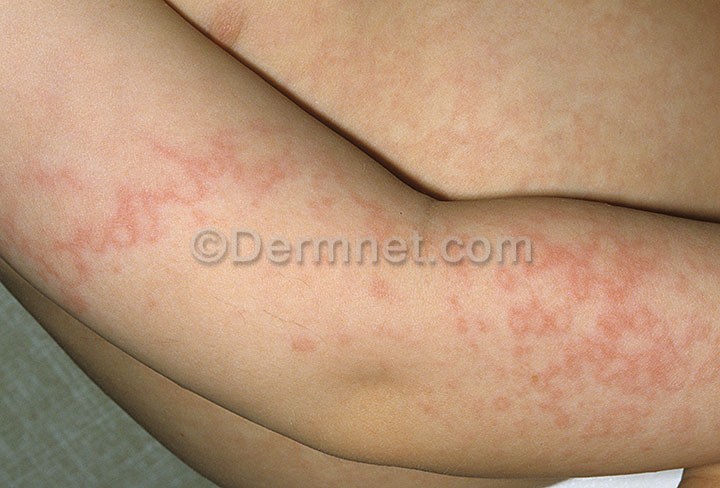
Disease: Exanthems and Drug Eruptions